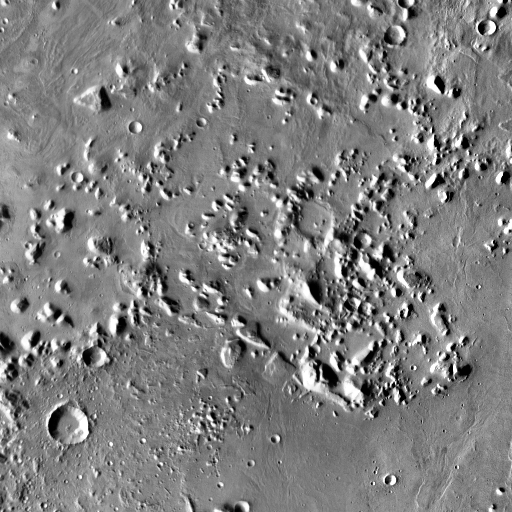
Crater classes present: Background, Other, Buried, Secondary